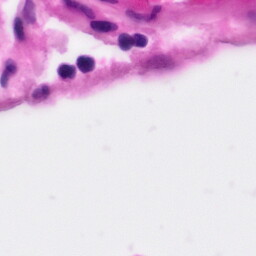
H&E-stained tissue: Pancreatic